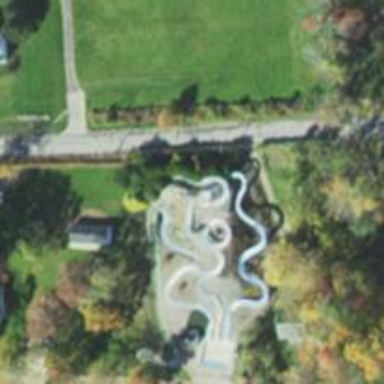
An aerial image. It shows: Water slide attraction.